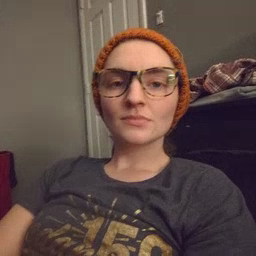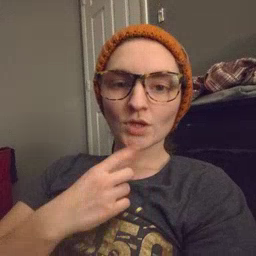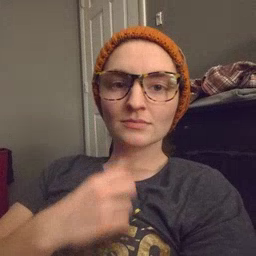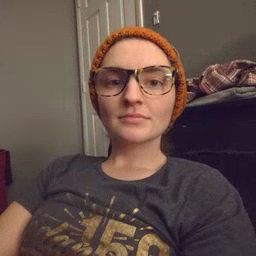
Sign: red